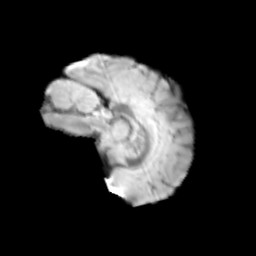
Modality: T2w
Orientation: sagittal
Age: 9
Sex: female
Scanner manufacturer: siemens
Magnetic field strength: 3 T
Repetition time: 3.8 s
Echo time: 0.07 s